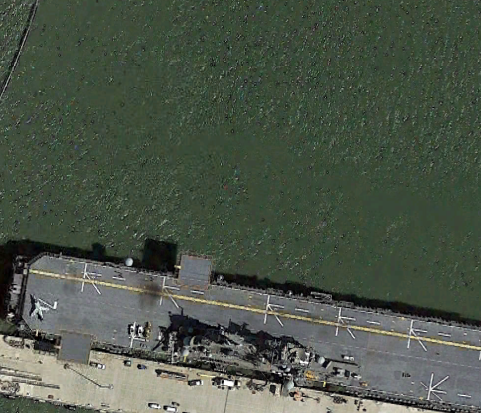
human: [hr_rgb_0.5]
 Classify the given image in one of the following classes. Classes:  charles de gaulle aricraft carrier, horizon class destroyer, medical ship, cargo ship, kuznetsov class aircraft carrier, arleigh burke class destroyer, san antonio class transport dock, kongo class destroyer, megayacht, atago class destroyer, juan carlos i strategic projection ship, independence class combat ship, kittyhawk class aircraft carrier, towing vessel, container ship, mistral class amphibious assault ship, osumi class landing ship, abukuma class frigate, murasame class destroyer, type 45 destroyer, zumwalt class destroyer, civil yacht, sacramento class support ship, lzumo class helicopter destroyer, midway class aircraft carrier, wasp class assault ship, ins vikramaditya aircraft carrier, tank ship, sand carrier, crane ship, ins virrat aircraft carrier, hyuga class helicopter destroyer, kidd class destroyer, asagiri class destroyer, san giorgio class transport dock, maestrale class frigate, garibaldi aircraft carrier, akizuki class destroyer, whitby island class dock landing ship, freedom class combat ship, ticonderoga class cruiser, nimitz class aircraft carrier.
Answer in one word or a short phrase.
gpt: Wasp class assault ship